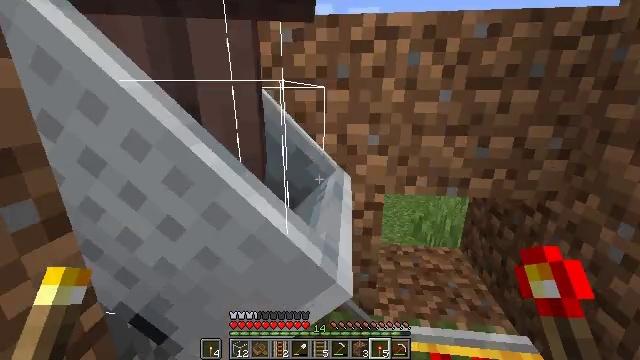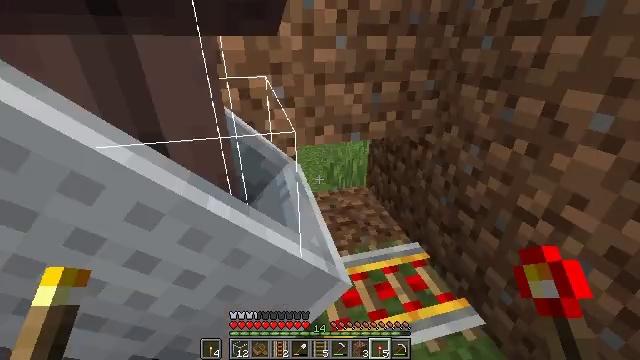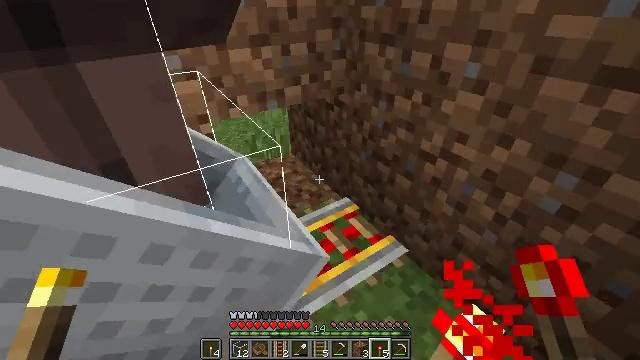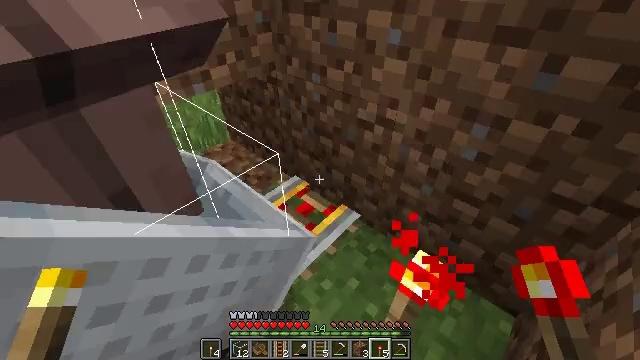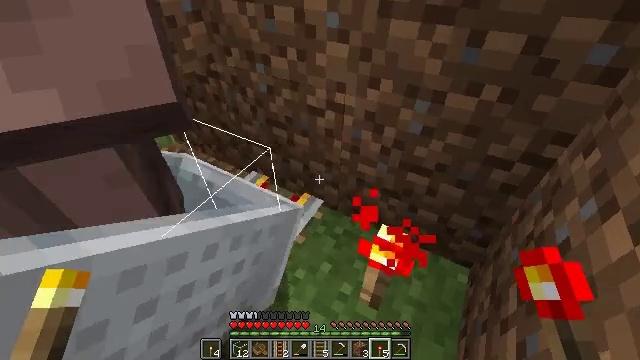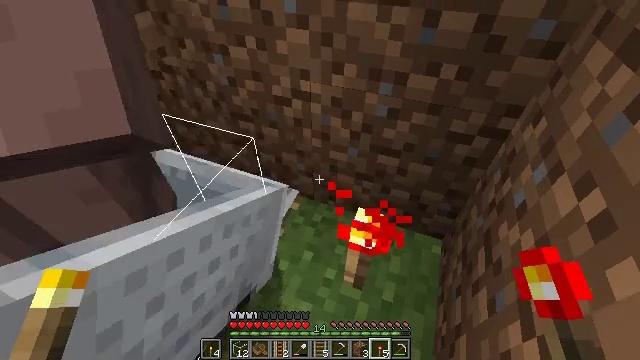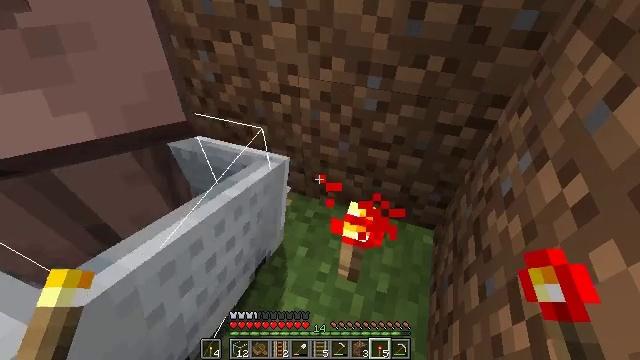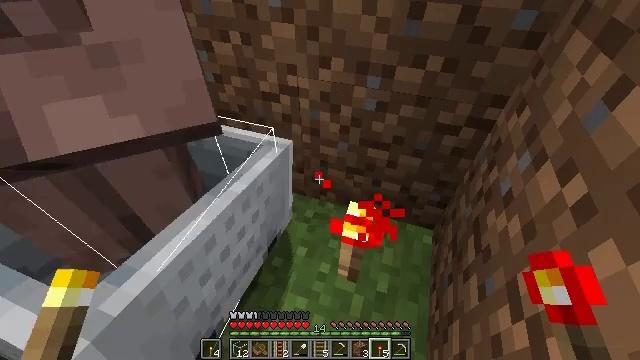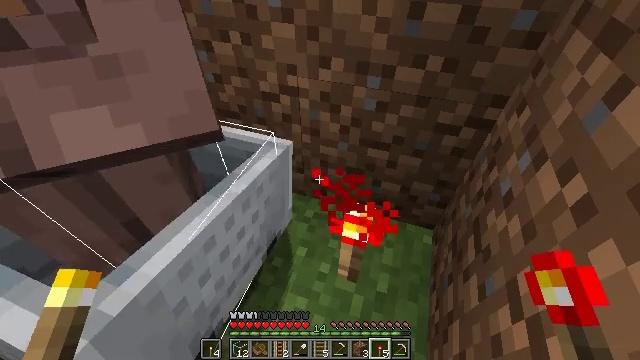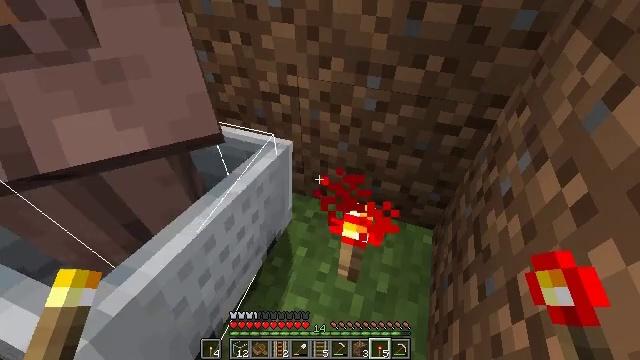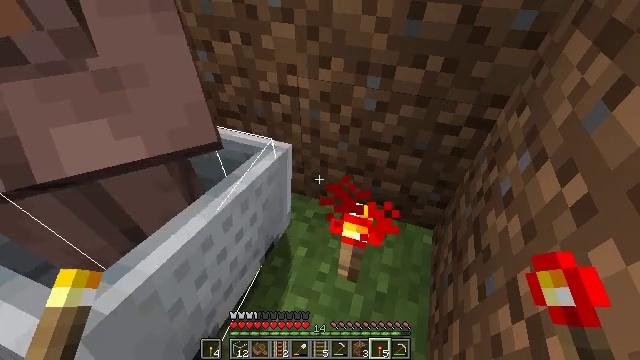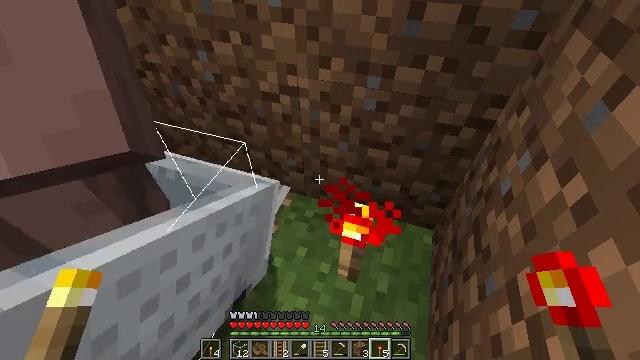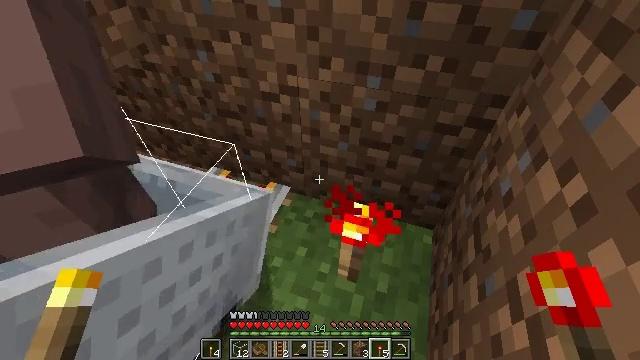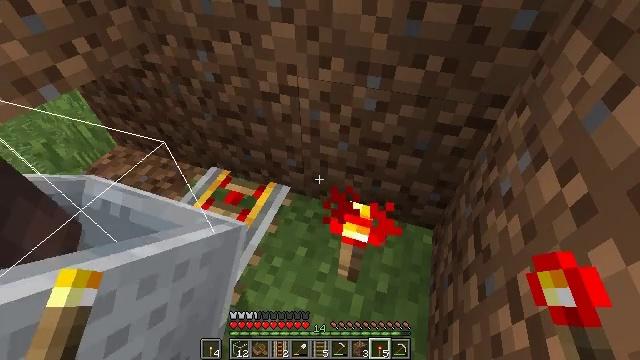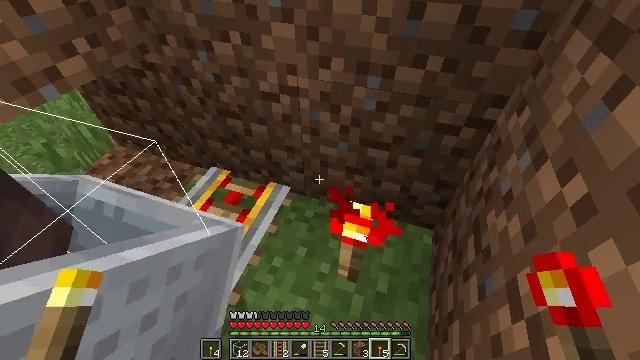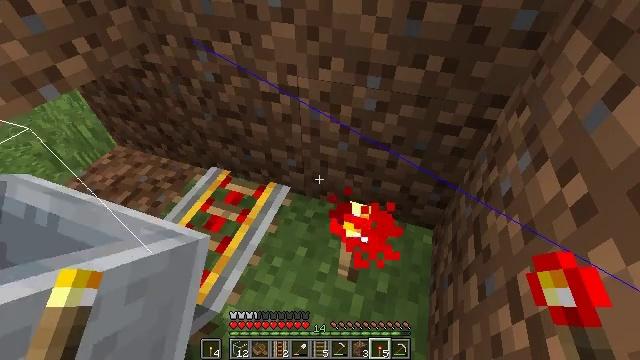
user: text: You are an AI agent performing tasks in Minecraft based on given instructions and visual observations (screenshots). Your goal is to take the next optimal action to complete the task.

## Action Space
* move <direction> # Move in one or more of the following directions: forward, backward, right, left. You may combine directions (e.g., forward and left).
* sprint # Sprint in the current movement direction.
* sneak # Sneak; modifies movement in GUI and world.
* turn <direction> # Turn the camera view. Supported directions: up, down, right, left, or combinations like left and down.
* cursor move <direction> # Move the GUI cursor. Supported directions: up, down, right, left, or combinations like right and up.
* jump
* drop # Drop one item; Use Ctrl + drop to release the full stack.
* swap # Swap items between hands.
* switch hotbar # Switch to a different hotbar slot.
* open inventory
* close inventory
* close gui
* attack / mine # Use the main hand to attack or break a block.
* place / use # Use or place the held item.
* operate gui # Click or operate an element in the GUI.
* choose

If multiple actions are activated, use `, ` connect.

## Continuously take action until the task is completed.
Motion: motion action
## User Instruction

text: Remove the redstone torch from its position.
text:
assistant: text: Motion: turn right and down
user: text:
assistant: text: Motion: turn right and down
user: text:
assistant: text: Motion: turn right and down
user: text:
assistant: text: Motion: turn right and down
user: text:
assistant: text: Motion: turn right and down
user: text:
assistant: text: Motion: turn right and down
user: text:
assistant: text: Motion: no_op
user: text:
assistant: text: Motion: no_op
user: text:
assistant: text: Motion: no_op
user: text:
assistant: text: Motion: no_op
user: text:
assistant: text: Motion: no_op
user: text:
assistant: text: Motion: no_op
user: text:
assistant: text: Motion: no_op
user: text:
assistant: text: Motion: no_op
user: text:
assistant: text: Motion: no_op
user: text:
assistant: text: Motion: no_op
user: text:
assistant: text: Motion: no_op
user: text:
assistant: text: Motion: no_op
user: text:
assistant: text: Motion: no_op
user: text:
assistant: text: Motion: no_op
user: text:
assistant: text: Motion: no_op
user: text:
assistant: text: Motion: no_op
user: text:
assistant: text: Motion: turn right and down
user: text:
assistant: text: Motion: turn right and down
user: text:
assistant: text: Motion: turn right and down
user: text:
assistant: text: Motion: no_op
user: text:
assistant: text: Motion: no_op
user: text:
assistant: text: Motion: no_op
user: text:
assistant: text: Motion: attack / mine
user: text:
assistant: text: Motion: attack / mine